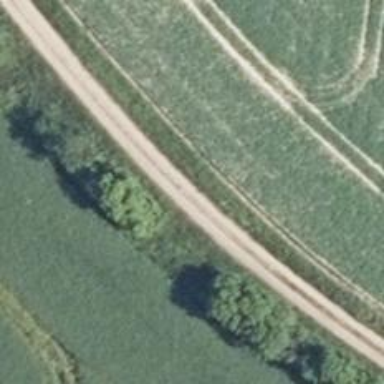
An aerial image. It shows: Track road with grade4 tracktype.